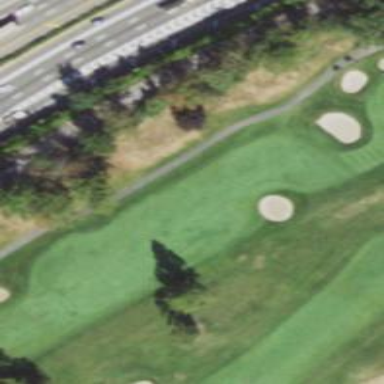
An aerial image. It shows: Pathway for golfing.